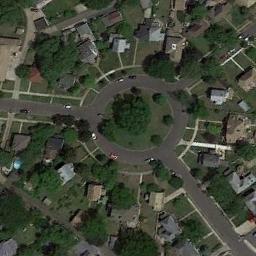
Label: roundabout